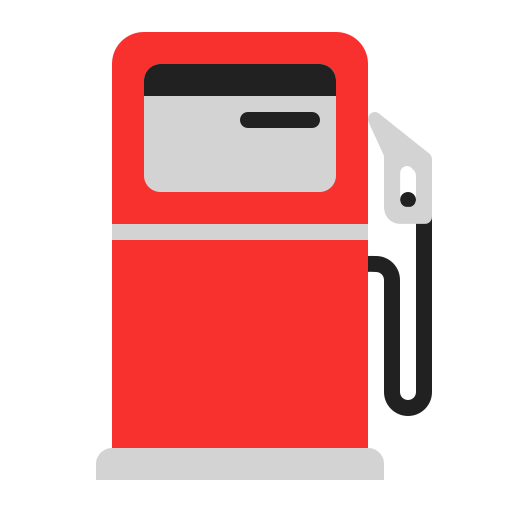
fuel pump flat